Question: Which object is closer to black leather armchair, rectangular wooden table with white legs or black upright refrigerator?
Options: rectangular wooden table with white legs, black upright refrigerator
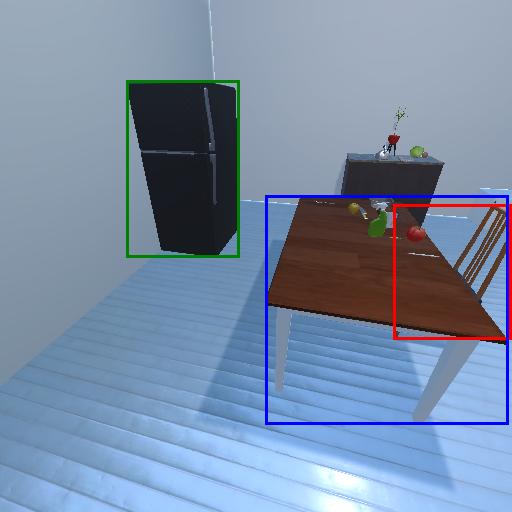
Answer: rectangular wooden table with white legs